Question: First of all, I apologize for my poor English.
I am using 'ggstatsplot::ggbetweenstats' to compare my groups. However, I noticed that font size in -values from these comparisons is small. Thus, I would like to ask some help to increase font size in these -values. I will post my script using data from "Edgar Anderson's Iris Data" as example.
'''
library(ggplot2)
library(RVAideMemoire)
library(ggpubr)
library(ggstatsplot)
iris.table <- iris
ggstatsplot::ggbetweenstats(data = iris.table, x = class, y = sepal_l, plot.type = "box", type = "parametric", k = 3, outlier.tagging = FALSE, mean.plotting = FALSE, xlab = "Species", ylab = "Sepal Length", ggstatsplot.layer = FALSE, pairwise.comparisons = TRUE, pairwise.display = "significant", p.adjust.method = "BH", point.args = list(position = ggplot2::position_jitterdodge(dodge.width = 0.15), size = 1.5, stroke = 0))+
ggplot2::scale_color_manual(values = c("black", "black", "black"))+
scale_x_discrete(labels = c("Iris setosa", "Iris versicolor", "Iris virginica"))+
theme(text = element_text(size=13), axis.text.x = element_text(size = 12), axis.text = element_text(size = 13), axis.text.y = element_text(size = 12), plot.caption = element_text(size = 13), plot.subtitle = element_text(size = 13))
'''

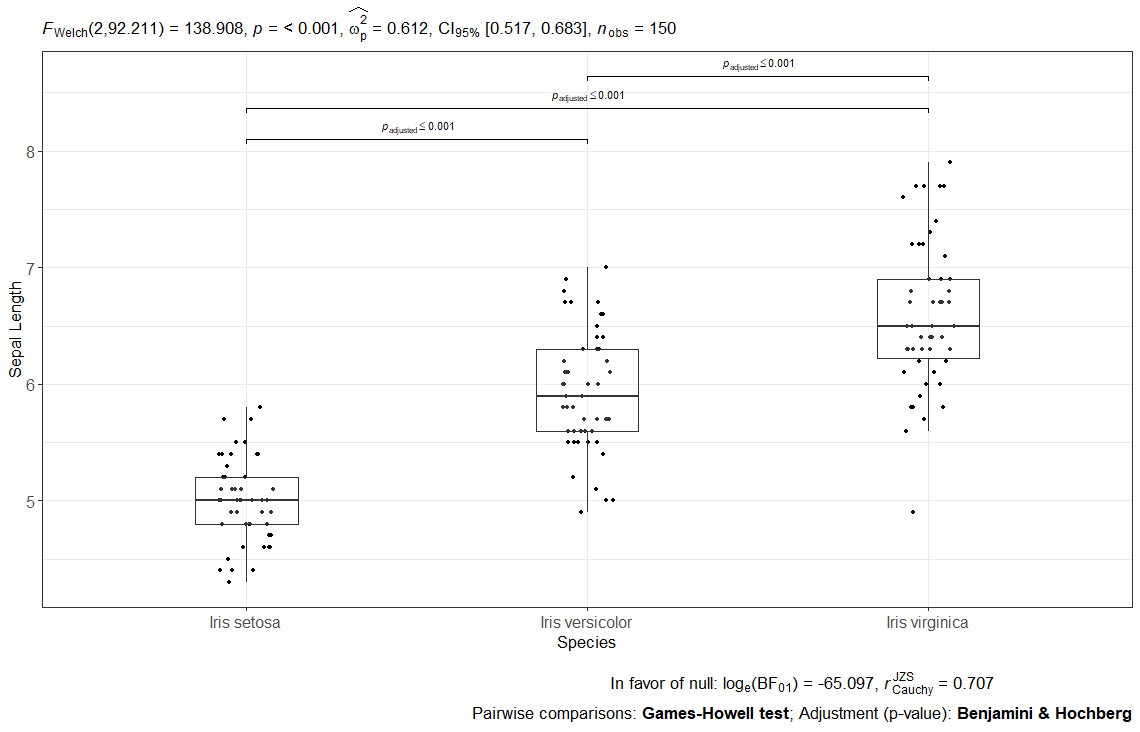
Answer: This was indeed not straightforward to do with the current implementation.
I have added a new argument to change the aesthetics related to pairwise comparison geom now. Once you download 'ggstatsplot' from <URL>, you can do something like the following:
'''
set.seed(123)
library(ggstatsplot)
ggbetweenstats(
iris, Species, Sepal.Length,
pairwise.comparisons = TRUE,
ggsignif.args = list(textsize = 6, tip_length = 0.01)
)
'''

<URL>